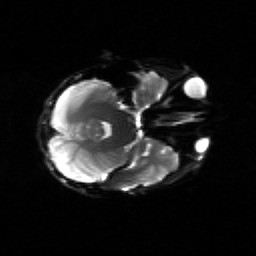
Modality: sbref
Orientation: axial
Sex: male
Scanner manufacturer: siemens
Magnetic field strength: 3 T
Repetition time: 5 s
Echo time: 0.071 s